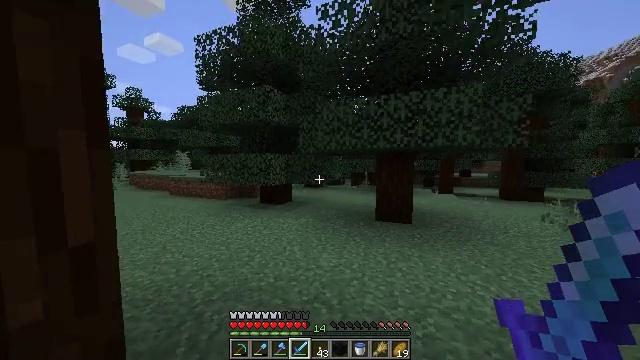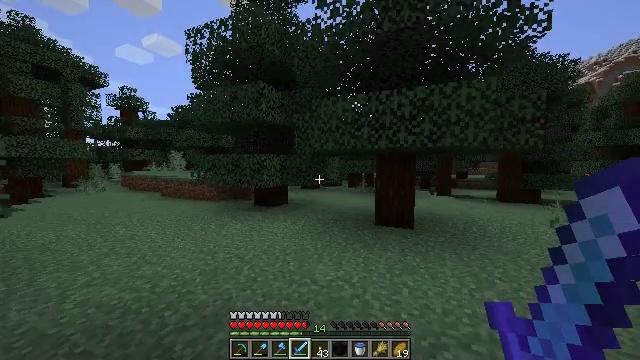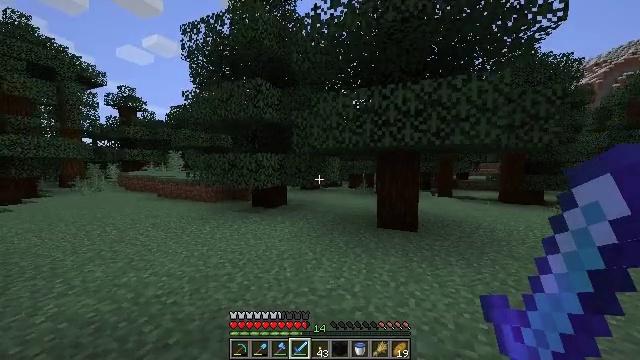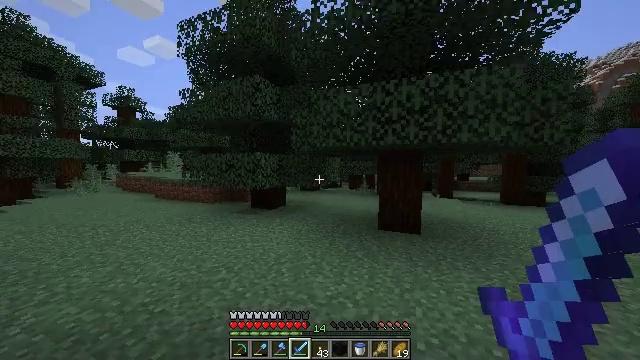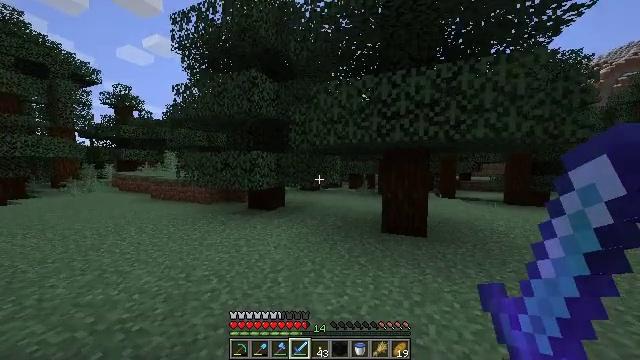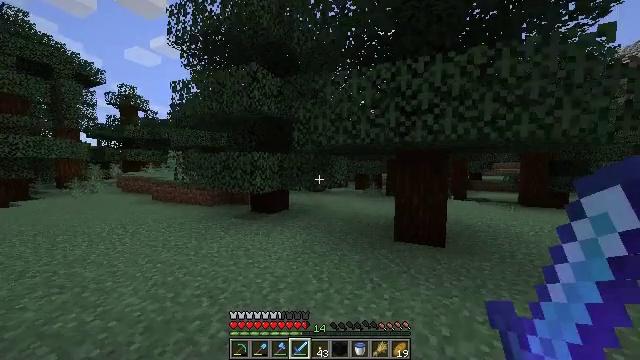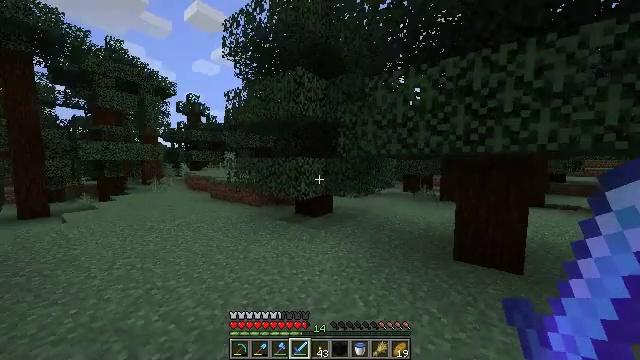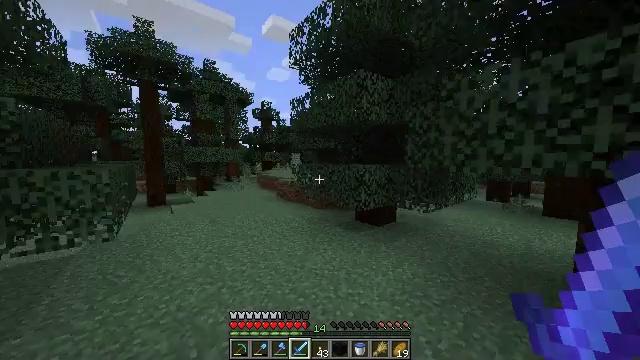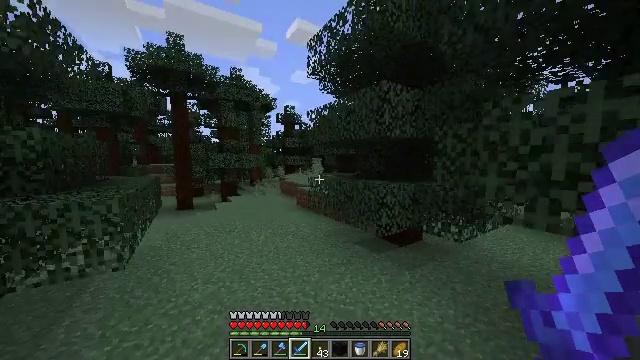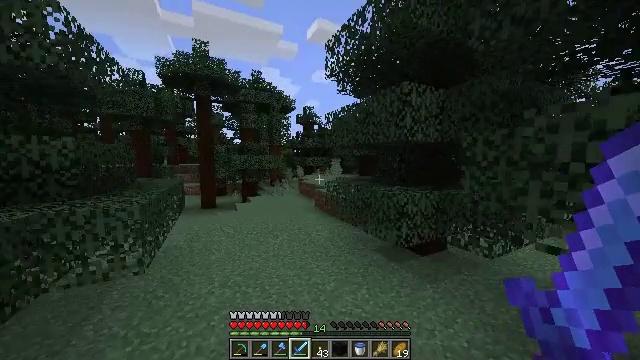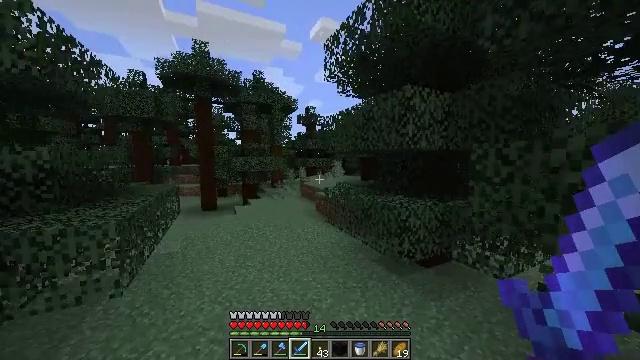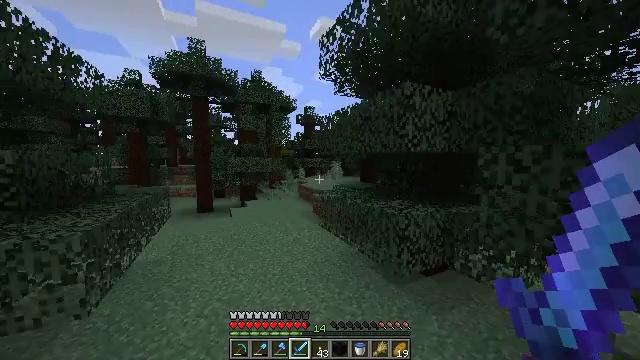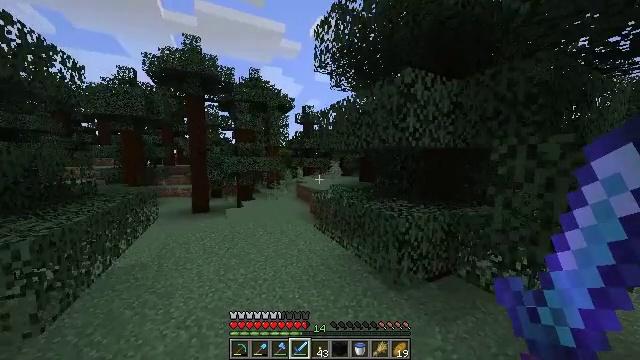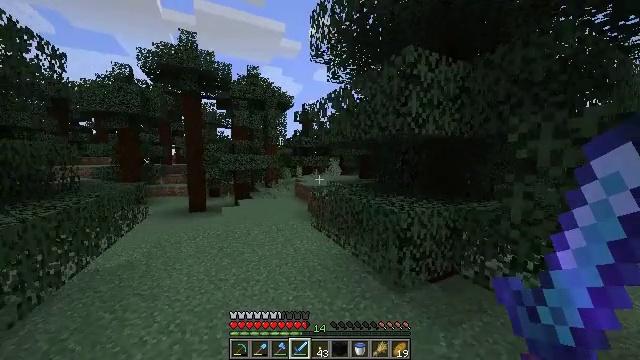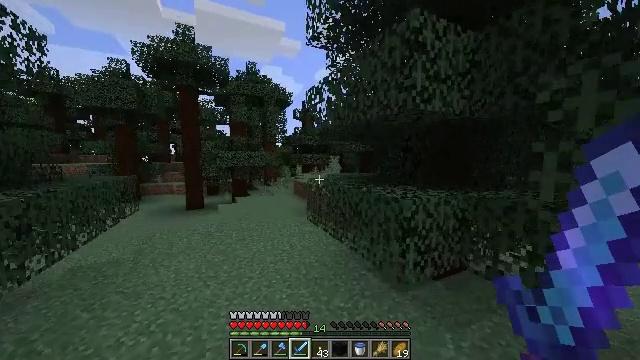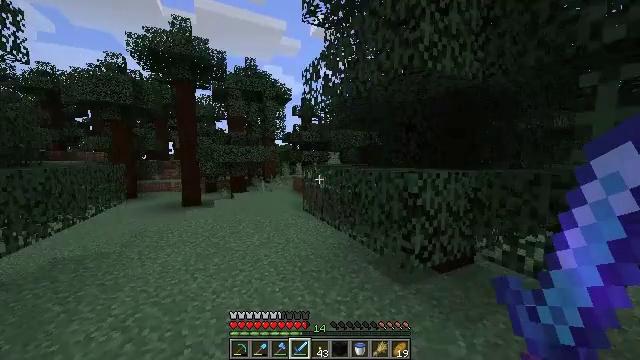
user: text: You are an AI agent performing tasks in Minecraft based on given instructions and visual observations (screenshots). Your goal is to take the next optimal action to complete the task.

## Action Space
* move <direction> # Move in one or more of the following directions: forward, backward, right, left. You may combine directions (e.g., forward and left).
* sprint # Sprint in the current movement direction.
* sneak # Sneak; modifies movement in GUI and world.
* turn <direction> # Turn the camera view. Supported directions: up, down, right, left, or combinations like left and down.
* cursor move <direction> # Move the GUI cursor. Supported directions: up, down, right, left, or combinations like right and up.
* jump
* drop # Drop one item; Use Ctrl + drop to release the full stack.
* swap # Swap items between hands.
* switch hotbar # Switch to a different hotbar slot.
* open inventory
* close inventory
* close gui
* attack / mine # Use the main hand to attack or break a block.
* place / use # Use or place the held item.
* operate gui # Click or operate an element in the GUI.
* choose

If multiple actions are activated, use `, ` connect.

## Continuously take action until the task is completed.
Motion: motion action
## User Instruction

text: Clear the sweet berry bush to collect the sweet berries.
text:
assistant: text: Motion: move forward, sprint
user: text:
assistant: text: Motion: move forward, sprint
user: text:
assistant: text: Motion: move forward, sprint
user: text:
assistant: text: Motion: move forward, sprint
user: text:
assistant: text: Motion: move forward, sprint, turn left
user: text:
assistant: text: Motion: move forward, sprint, turn left, jump
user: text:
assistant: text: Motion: move forward, sprint, turn left, jump
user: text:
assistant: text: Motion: move forward, sprint, turn left, jump
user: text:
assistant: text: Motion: move forward, sprint, turn left, jump
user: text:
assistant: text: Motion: move forward, sprint, jump
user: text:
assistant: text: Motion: move forward, sprint
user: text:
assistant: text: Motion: move forward, sprint
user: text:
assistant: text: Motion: move forward, sprint
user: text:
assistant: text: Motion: move forward, sprint
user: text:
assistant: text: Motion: move forward, sprint
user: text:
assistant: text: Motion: move forward, sprint
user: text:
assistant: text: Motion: move forward and move left, sprint
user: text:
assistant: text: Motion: move forward and move left, sprint, turn left
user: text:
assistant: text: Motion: move forward and move left, sprint, turn left
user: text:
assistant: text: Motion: move forward and move left, sprint
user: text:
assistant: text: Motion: move forward and move left, sprint
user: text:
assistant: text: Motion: move forward and move left, sprint
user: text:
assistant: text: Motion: move forward and move left, sprint
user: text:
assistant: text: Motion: move forward, sprint
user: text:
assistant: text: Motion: move forward, sprint
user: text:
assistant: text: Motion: move forward, sprint
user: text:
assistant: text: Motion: move forward, sprint, jump
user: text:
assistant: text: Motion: move forward, sprint, jump
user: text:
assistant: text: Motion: move forward, sprint, jump
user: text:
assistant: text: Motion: move forward, sprint, jump